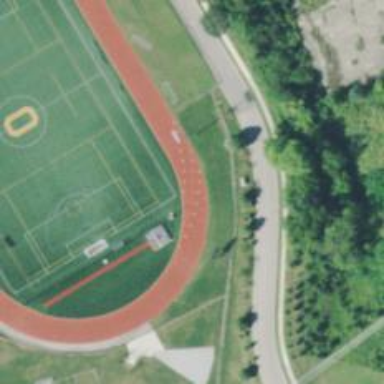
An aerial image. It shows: Track in leisure land.